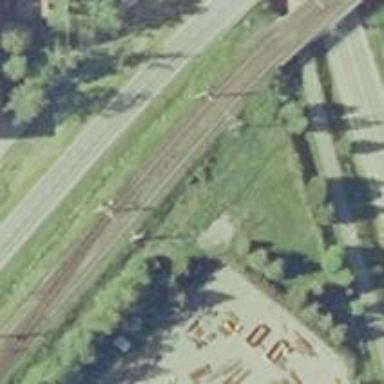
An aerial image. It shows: Railway signal.